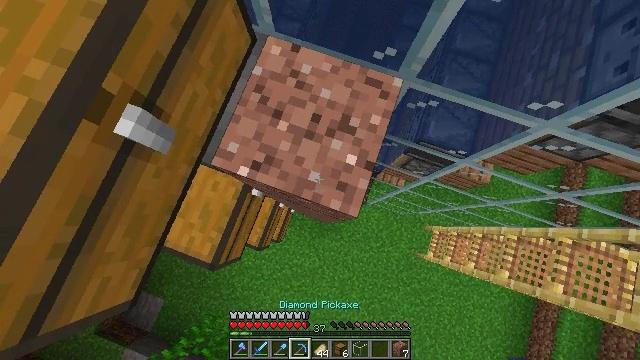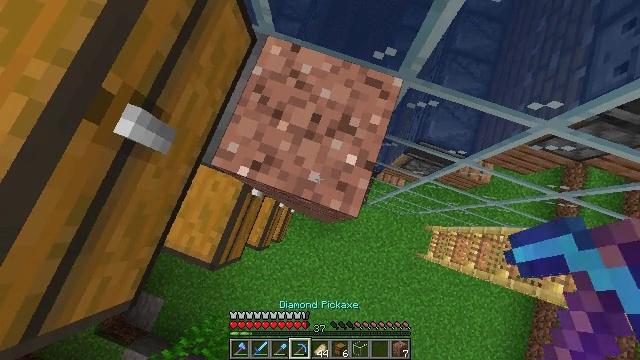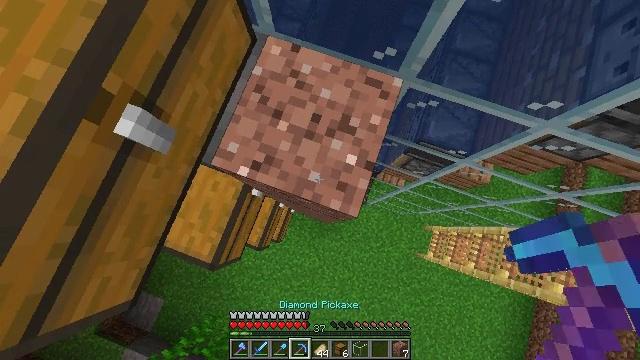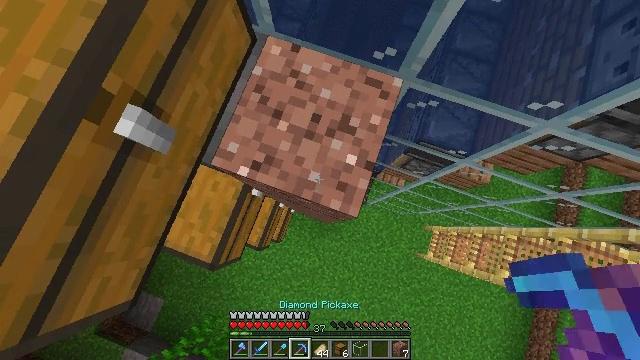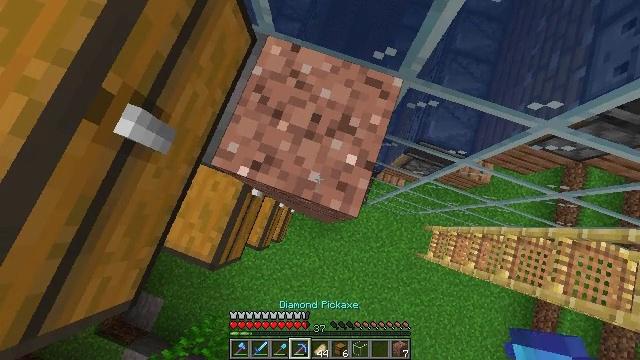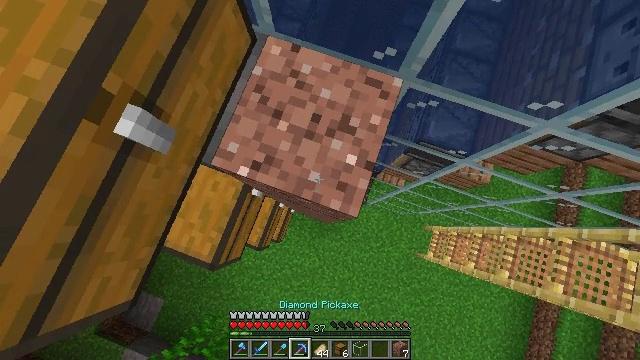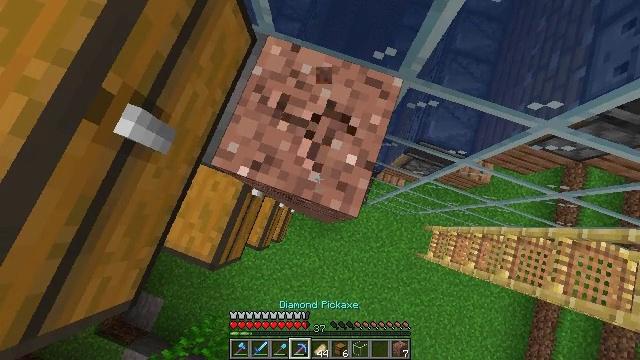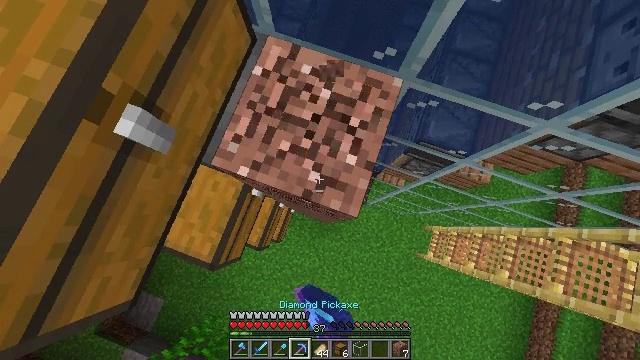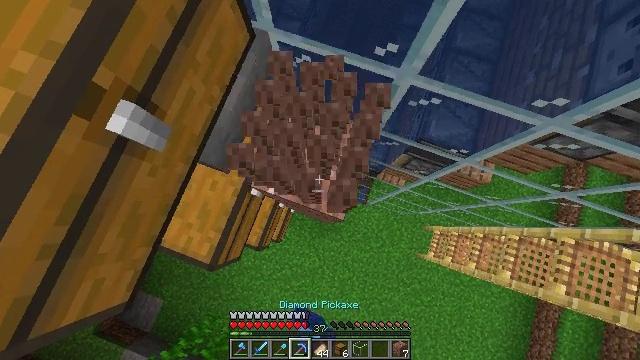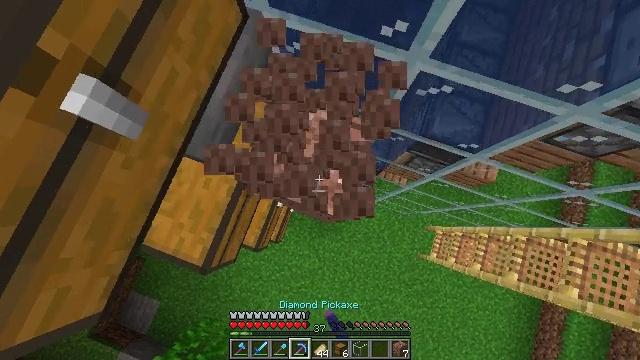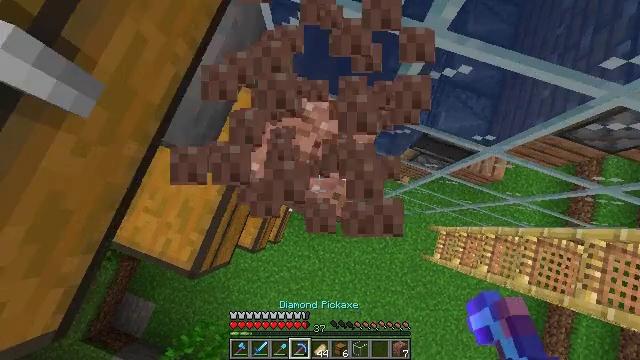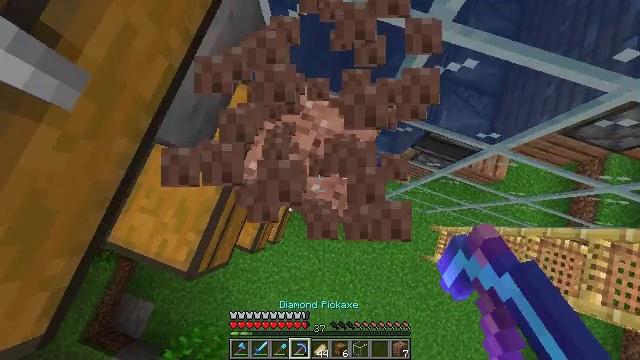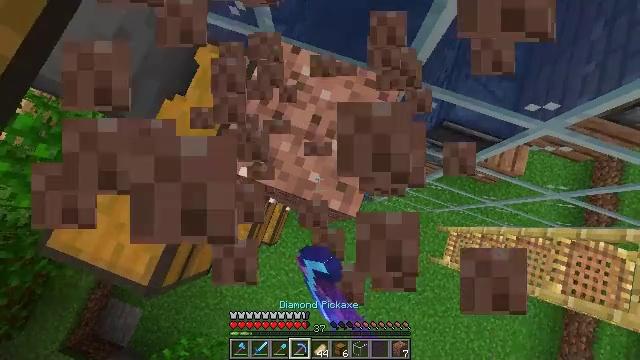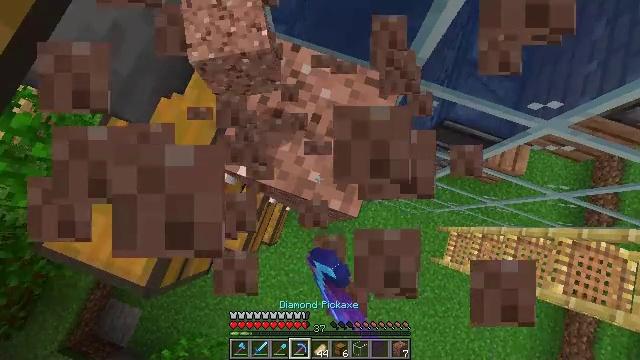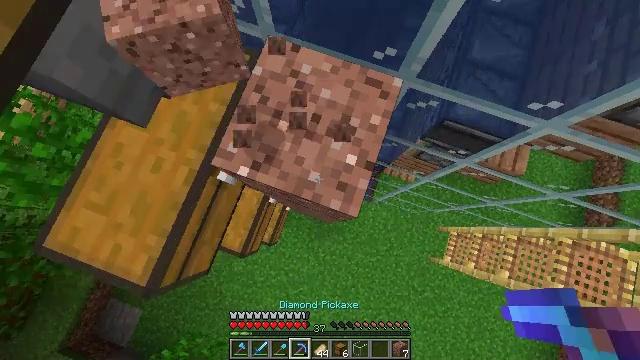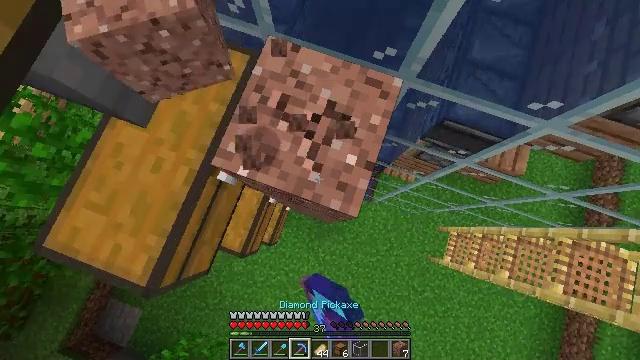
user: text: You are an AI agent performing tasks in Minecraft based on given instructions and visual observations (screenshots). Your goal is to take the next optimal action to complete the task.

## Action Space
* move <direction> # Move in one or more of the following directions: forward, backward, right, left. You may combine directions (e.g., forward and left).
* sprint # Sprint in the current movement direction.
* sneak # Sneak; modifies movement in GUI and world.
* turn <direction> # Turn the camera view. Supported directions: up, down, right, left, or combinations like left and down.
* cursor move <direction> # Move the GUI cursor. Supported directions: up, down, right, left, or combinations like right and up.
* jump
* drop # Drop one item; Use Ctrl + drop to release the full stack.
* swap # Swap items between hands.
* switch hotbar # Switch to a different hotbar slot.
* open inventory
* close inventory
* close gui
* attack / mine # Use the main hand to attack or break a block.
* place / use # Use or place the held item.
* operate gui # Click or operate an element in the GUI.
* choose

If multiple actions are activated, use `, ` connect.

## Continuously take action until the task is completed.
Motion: motion action
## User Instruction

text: Break the granite to collect it.
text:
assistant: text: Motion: no_op
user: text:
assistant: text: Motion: no_op
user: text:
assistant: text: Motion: no_op
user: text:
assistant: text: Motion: no_op
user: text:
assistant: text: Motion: no_op
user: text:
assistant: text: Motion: attack / mine
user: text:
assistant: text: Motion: attack / mine
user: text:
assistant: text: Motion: attack / mine
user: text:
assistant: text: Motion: attack / mine
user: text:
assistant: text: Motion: attack / mine
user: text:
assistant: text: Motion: attack / mine
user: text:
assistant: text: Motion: attack / mine
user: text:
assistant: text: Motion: attack / mine
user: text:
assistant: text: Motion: attack / mine
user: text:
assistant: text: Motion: attack / mine
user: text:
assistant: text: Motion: attack / mine
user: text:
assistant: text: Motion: attack / mine
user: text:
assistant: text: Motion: attack / mine
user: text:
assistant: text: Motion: attack / mine
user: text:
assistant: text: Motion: attack / mine
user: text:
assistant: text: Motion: attack / mine
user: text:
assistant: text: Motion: attack / mine
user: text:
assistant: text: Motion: attack / mine
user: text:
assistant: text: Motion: attack / mine
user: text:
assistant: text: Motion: attack / mine
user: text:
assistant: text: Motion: attack / mine
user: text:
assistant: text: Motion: attack / mine
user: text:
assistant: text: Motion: attack / mine
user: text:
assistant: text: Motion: attack / mine
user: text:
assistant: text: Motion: attack / mine